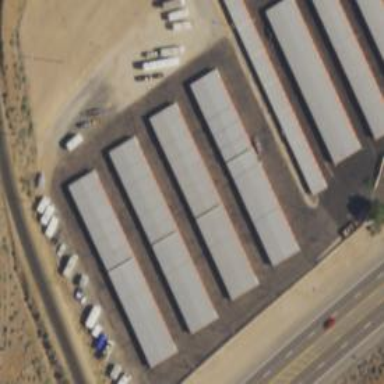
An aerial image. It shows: Building used for storage rental.